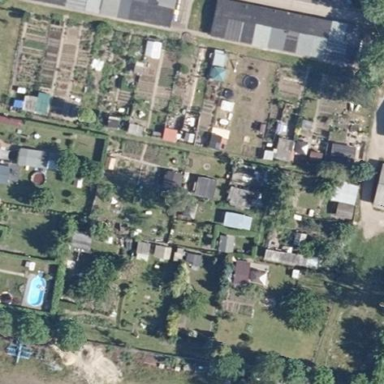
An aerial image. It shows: Area designated for allotments.